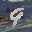
Label: 9